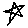
Label: star